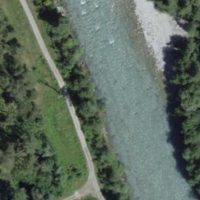
EUNIS habitat code: 15
Species observed at this site:
Prunus padus